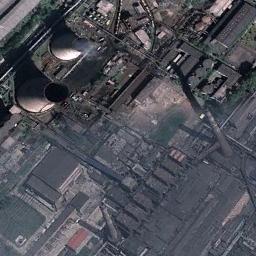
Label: thermal_power_station